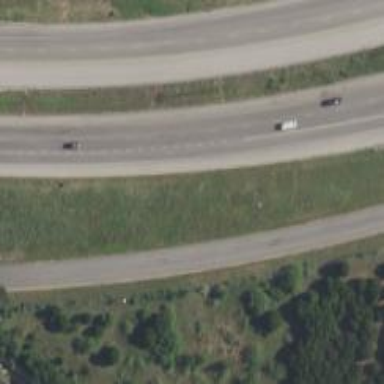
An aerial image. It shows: Asphalt motorway.